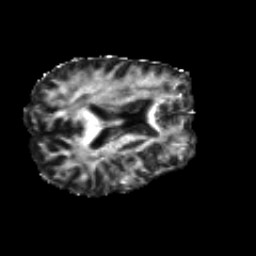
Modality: FA
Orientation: axial
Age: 29
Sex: female
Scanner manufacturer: siemens
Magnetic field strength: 3 T
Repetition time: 8.8 s
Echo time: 0.085 s